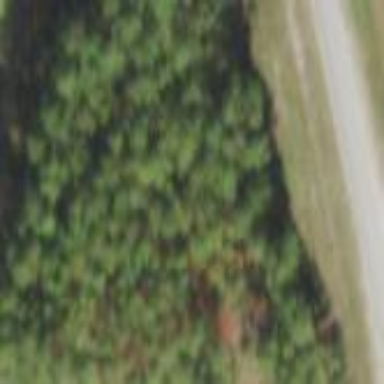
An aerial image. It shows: Forest dominated by needle-leaved trees.